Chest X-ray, PA view. Patient: 58 years old, sex F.
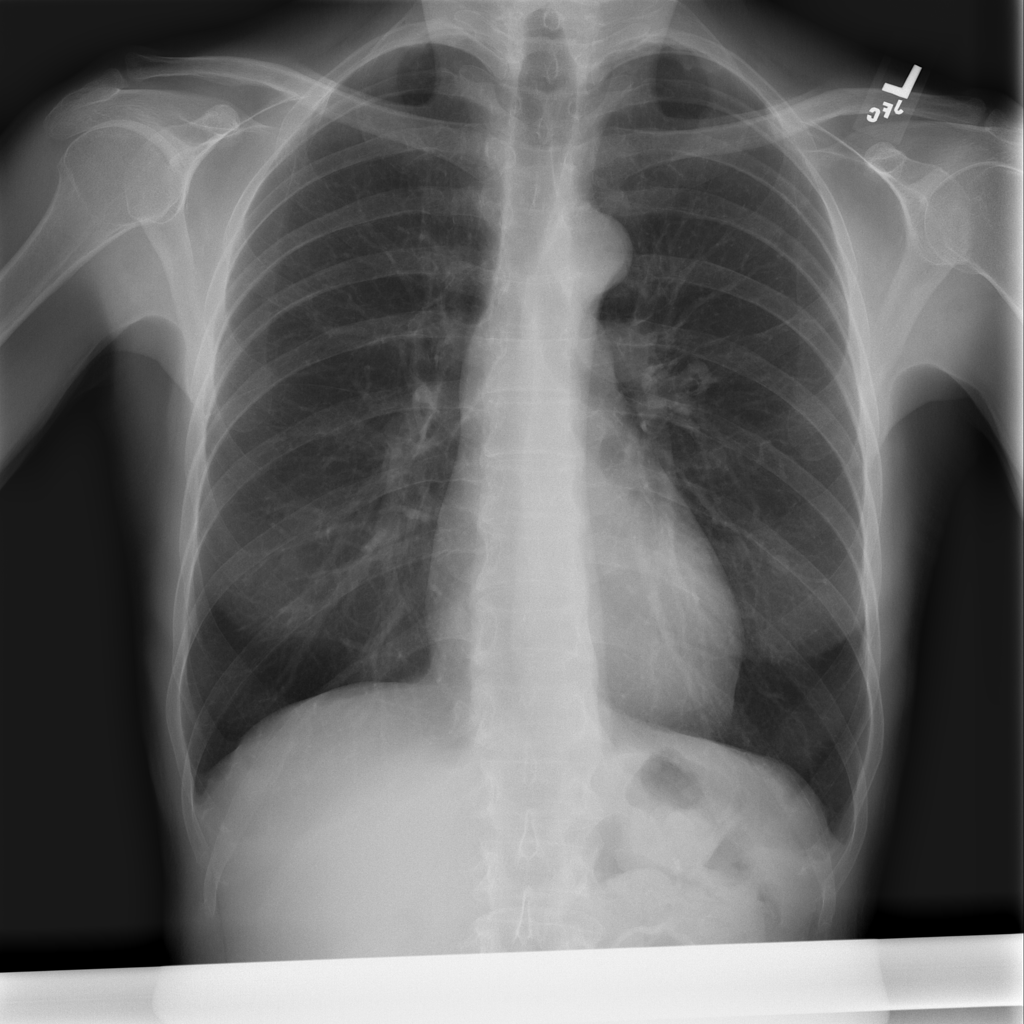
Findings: No Finding